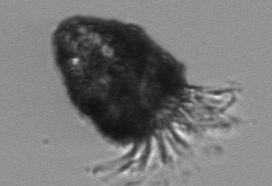
Label: Stenosemella_pacifica